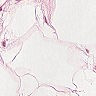
Metastatic tissue present: no